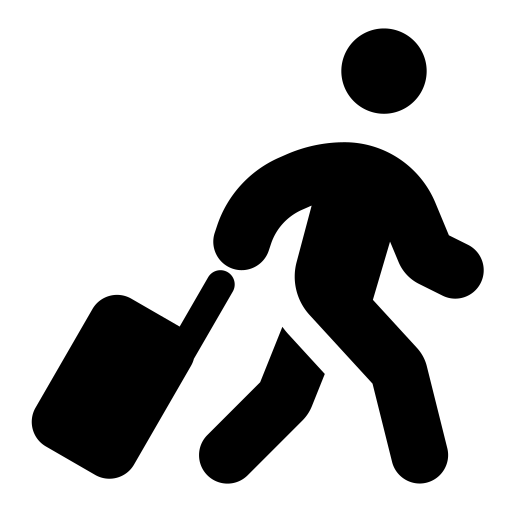
Tags: icon, FontAwesome, fa-icon, solid, person, walking, luggage